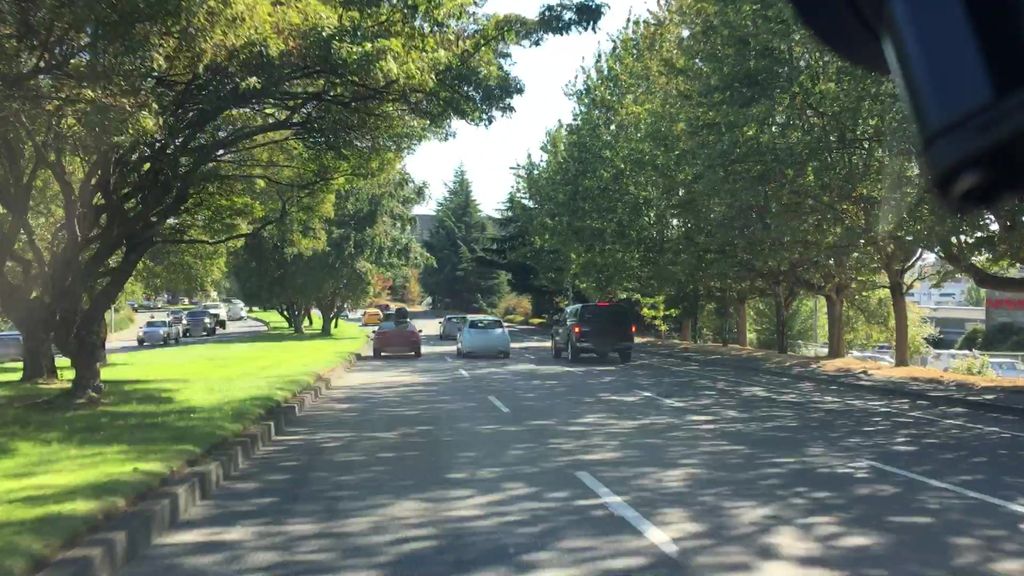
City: victoria